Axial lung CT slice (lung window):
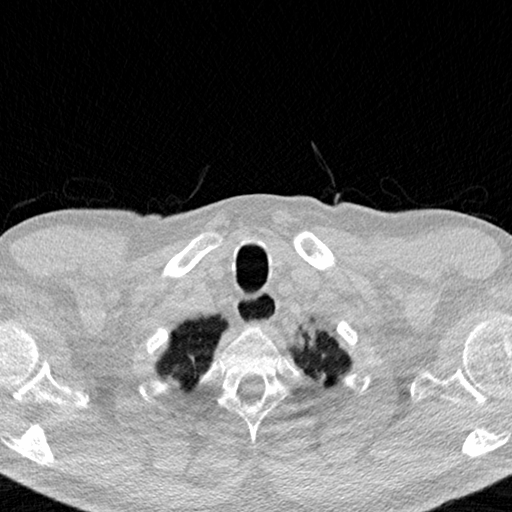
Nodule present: no